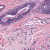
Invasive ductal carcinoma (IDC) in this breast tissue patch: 1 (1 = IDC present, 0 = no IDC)